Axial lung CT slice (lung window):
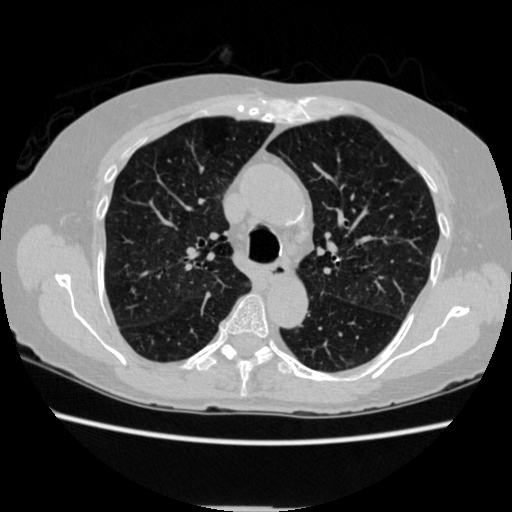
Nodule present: no